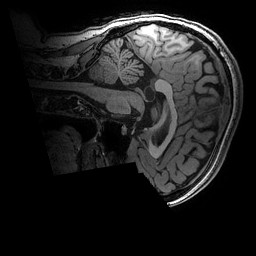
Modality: T1w
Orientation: sagittal
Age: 26
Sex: female
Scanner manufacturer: ge
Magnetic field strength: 3 T
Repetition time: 0.007 s
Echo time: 0.00342 s